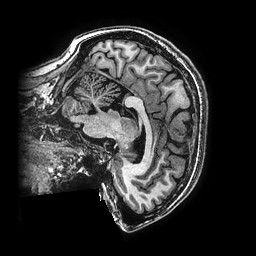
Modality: T1w
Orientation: sagittal
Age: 23
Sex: female
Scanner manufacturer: ge
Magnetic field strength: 3 T
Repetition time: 0.008028 s
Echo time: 0.003632 s